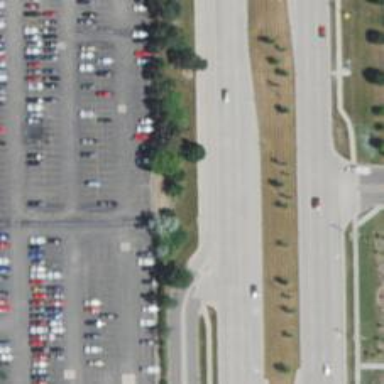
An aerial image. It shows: Primary highway with separate sidewalk.